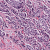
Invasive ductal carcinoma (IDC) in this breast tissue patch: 1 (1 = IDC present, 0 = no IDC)